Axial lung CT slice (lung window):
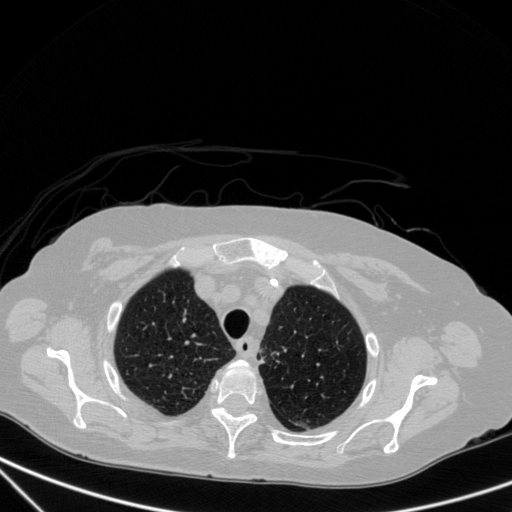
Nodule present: no